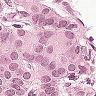
Metastatic tissue present: yes